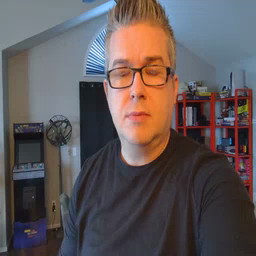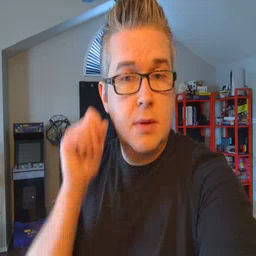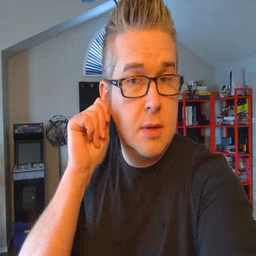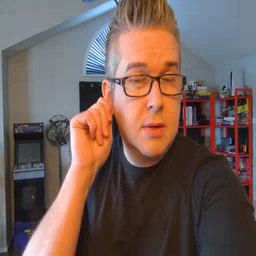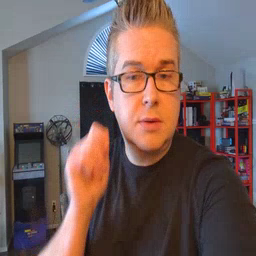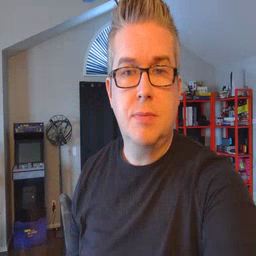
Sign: ear